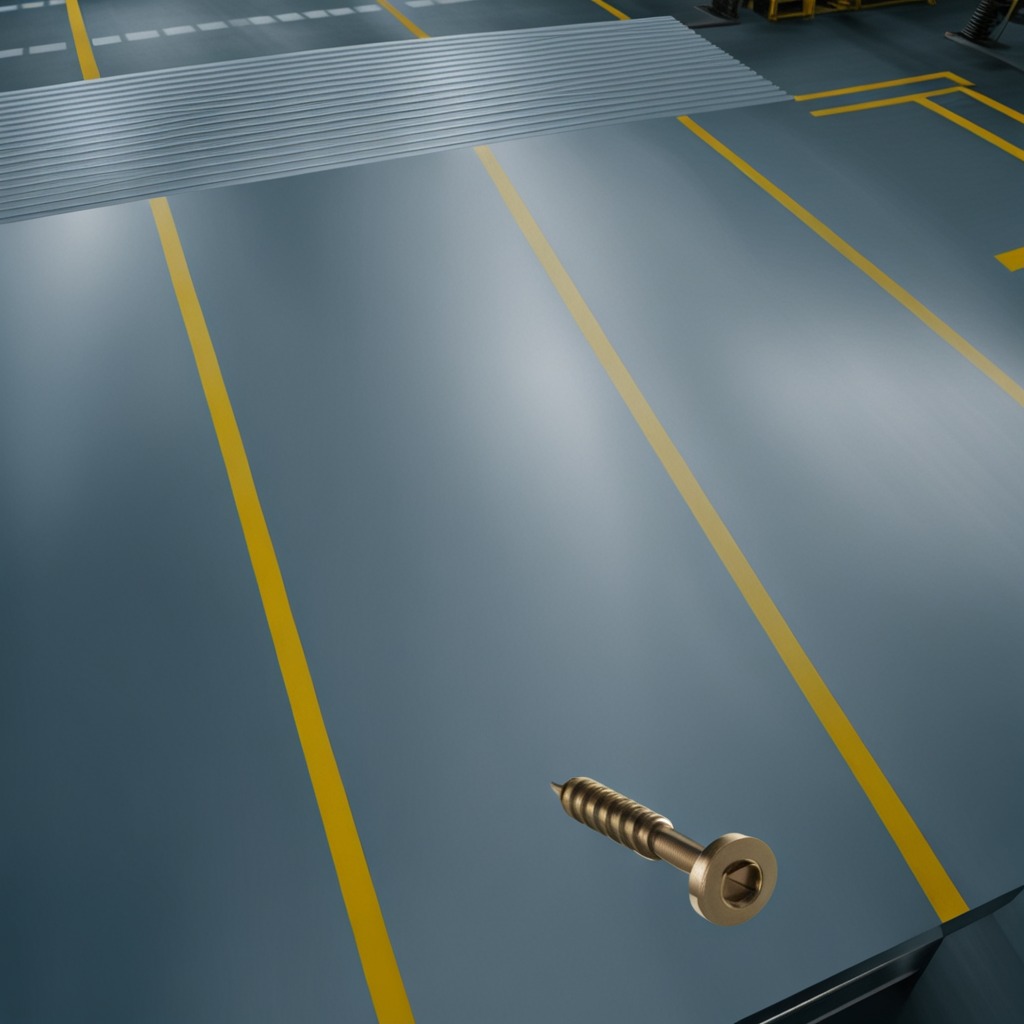
A metal screw is lying on the toolbox surface.